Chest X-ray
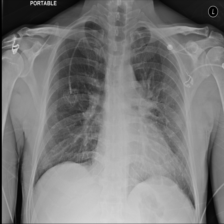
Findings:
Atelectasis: negative
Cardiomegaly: negative
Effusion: negative
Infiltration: negative
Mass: negative
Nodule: negative
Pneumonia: negative
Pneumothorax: negative
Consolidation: negative
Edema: negative
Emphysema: negative
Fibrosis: negative
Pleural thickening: positive
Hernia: negative